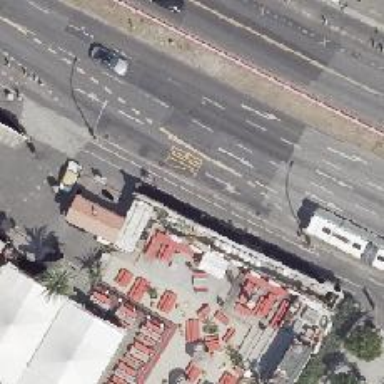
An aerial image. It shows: Taxi stand.